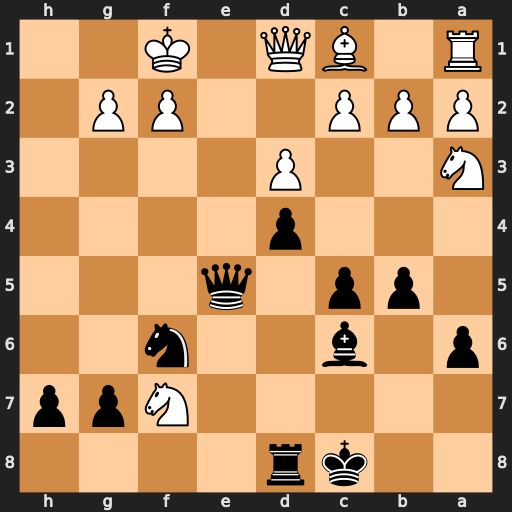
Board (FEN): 2kr4/5Npp/p1b2n2/1pp1q3/3p4/N2P4/PPP2PP1/R1BQ1K2
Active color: b
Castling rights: -
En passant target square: -
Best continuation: Qh2 Nxd8 Qxg2+ Ke1 Bf3 Qxf3 Qxf3